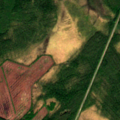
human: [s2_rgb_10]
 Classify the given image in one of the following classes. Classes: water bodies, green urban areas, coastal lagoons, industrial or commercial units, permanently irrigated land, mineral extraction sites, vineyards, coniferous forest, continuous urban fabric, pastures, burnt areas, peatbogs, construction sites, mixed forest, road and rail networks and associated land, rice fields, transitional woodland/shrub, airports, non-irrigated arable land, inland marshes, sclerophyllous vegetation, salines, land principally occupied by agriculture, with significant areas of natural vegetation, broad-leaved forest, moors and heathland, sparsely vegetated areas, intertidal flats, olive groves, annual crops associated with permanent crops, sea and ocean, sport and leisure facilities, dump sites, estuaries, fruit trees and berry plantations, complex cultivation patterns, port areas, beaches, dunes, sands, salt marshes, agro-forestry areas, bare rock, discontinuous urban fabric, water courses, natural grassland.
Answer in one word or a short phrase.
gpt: coniferous forest, transitional woodland/shrub, peatbogs